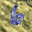
Label: 6